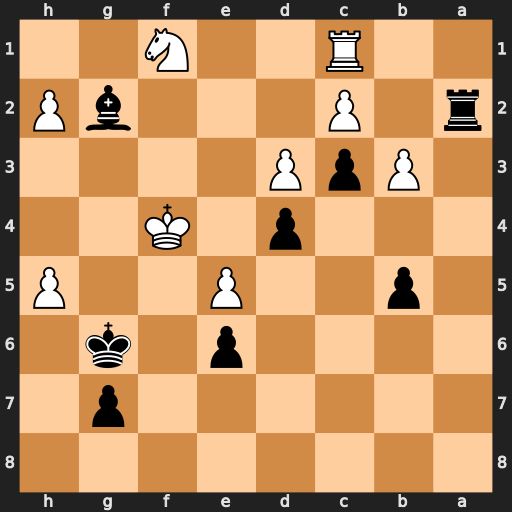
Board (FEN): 8/6p1/4p1k1/1p2P2P/3p1K2/1PpP4/r1P3bP/2R2N2
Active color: b
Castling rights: -
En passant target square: -
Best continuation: Kxh5 Ng3+ Kh4 Nf5+ exf5